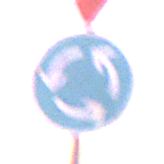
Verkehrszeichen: Kreisverkehr
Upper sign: VorfahrtGewaehren
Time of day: SunriseSunset
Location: Outdoor (Urban)
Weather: PartlyCloudy
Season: NotSpecified
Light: Natural